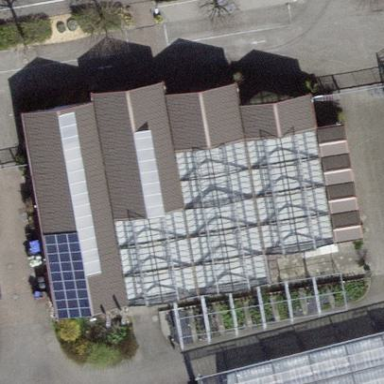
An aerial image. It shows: Commercial building housing garden center.